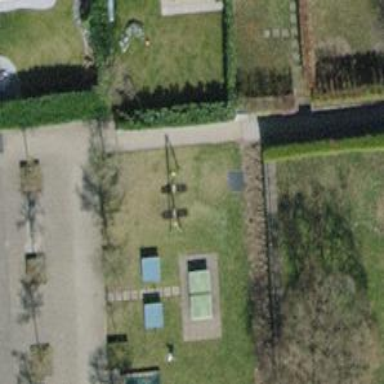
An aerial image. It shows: Playground featuring swings.